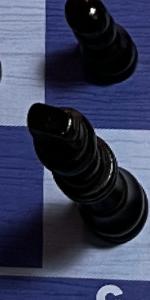
Label: King_Black